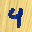
Label: 4